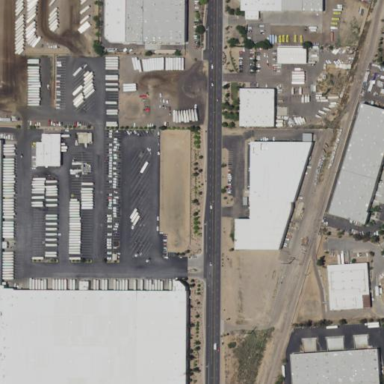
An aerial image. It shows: Industrial area.